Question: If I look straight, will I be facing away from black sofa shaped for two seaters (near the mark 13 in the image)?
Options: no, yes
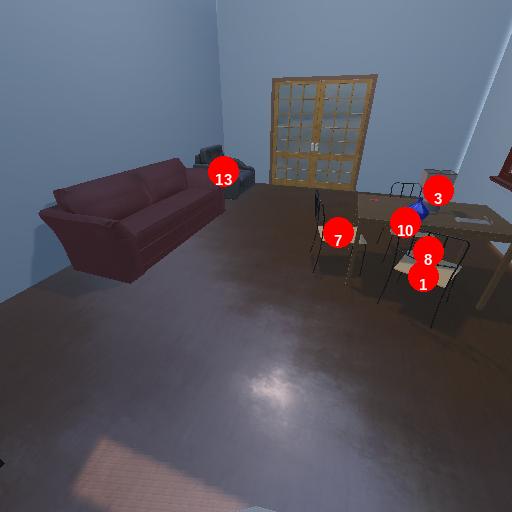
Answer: no